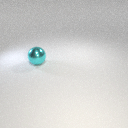
large cyan metal sphere